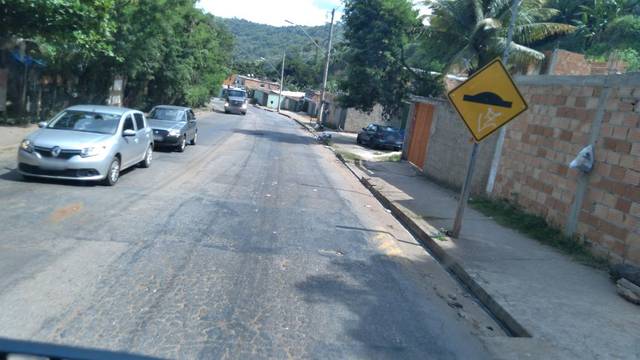
Region: Brazil
Coordinates: -19.867, -43.891